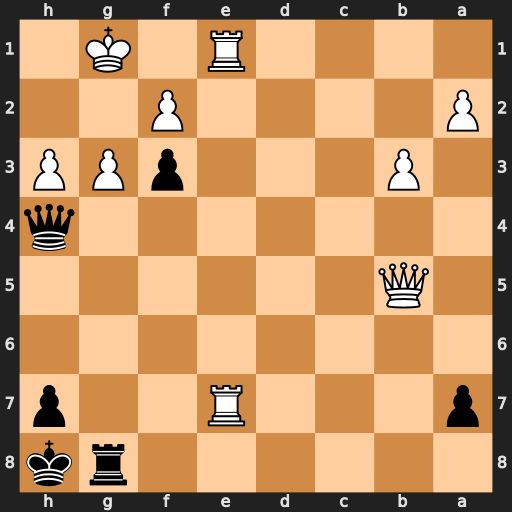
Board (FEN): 6rk/p3R2p/8/1Q6/7q/1P3pPP/P4P2/4R1K1
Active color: b
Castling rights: -
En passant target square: -
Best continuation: Rxg3+ fxg3 Qxg3+ Kf1 Qg2#